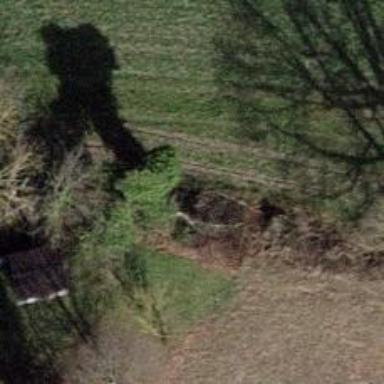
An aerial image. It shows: Evergreen needle-leaved tree.